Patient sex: F
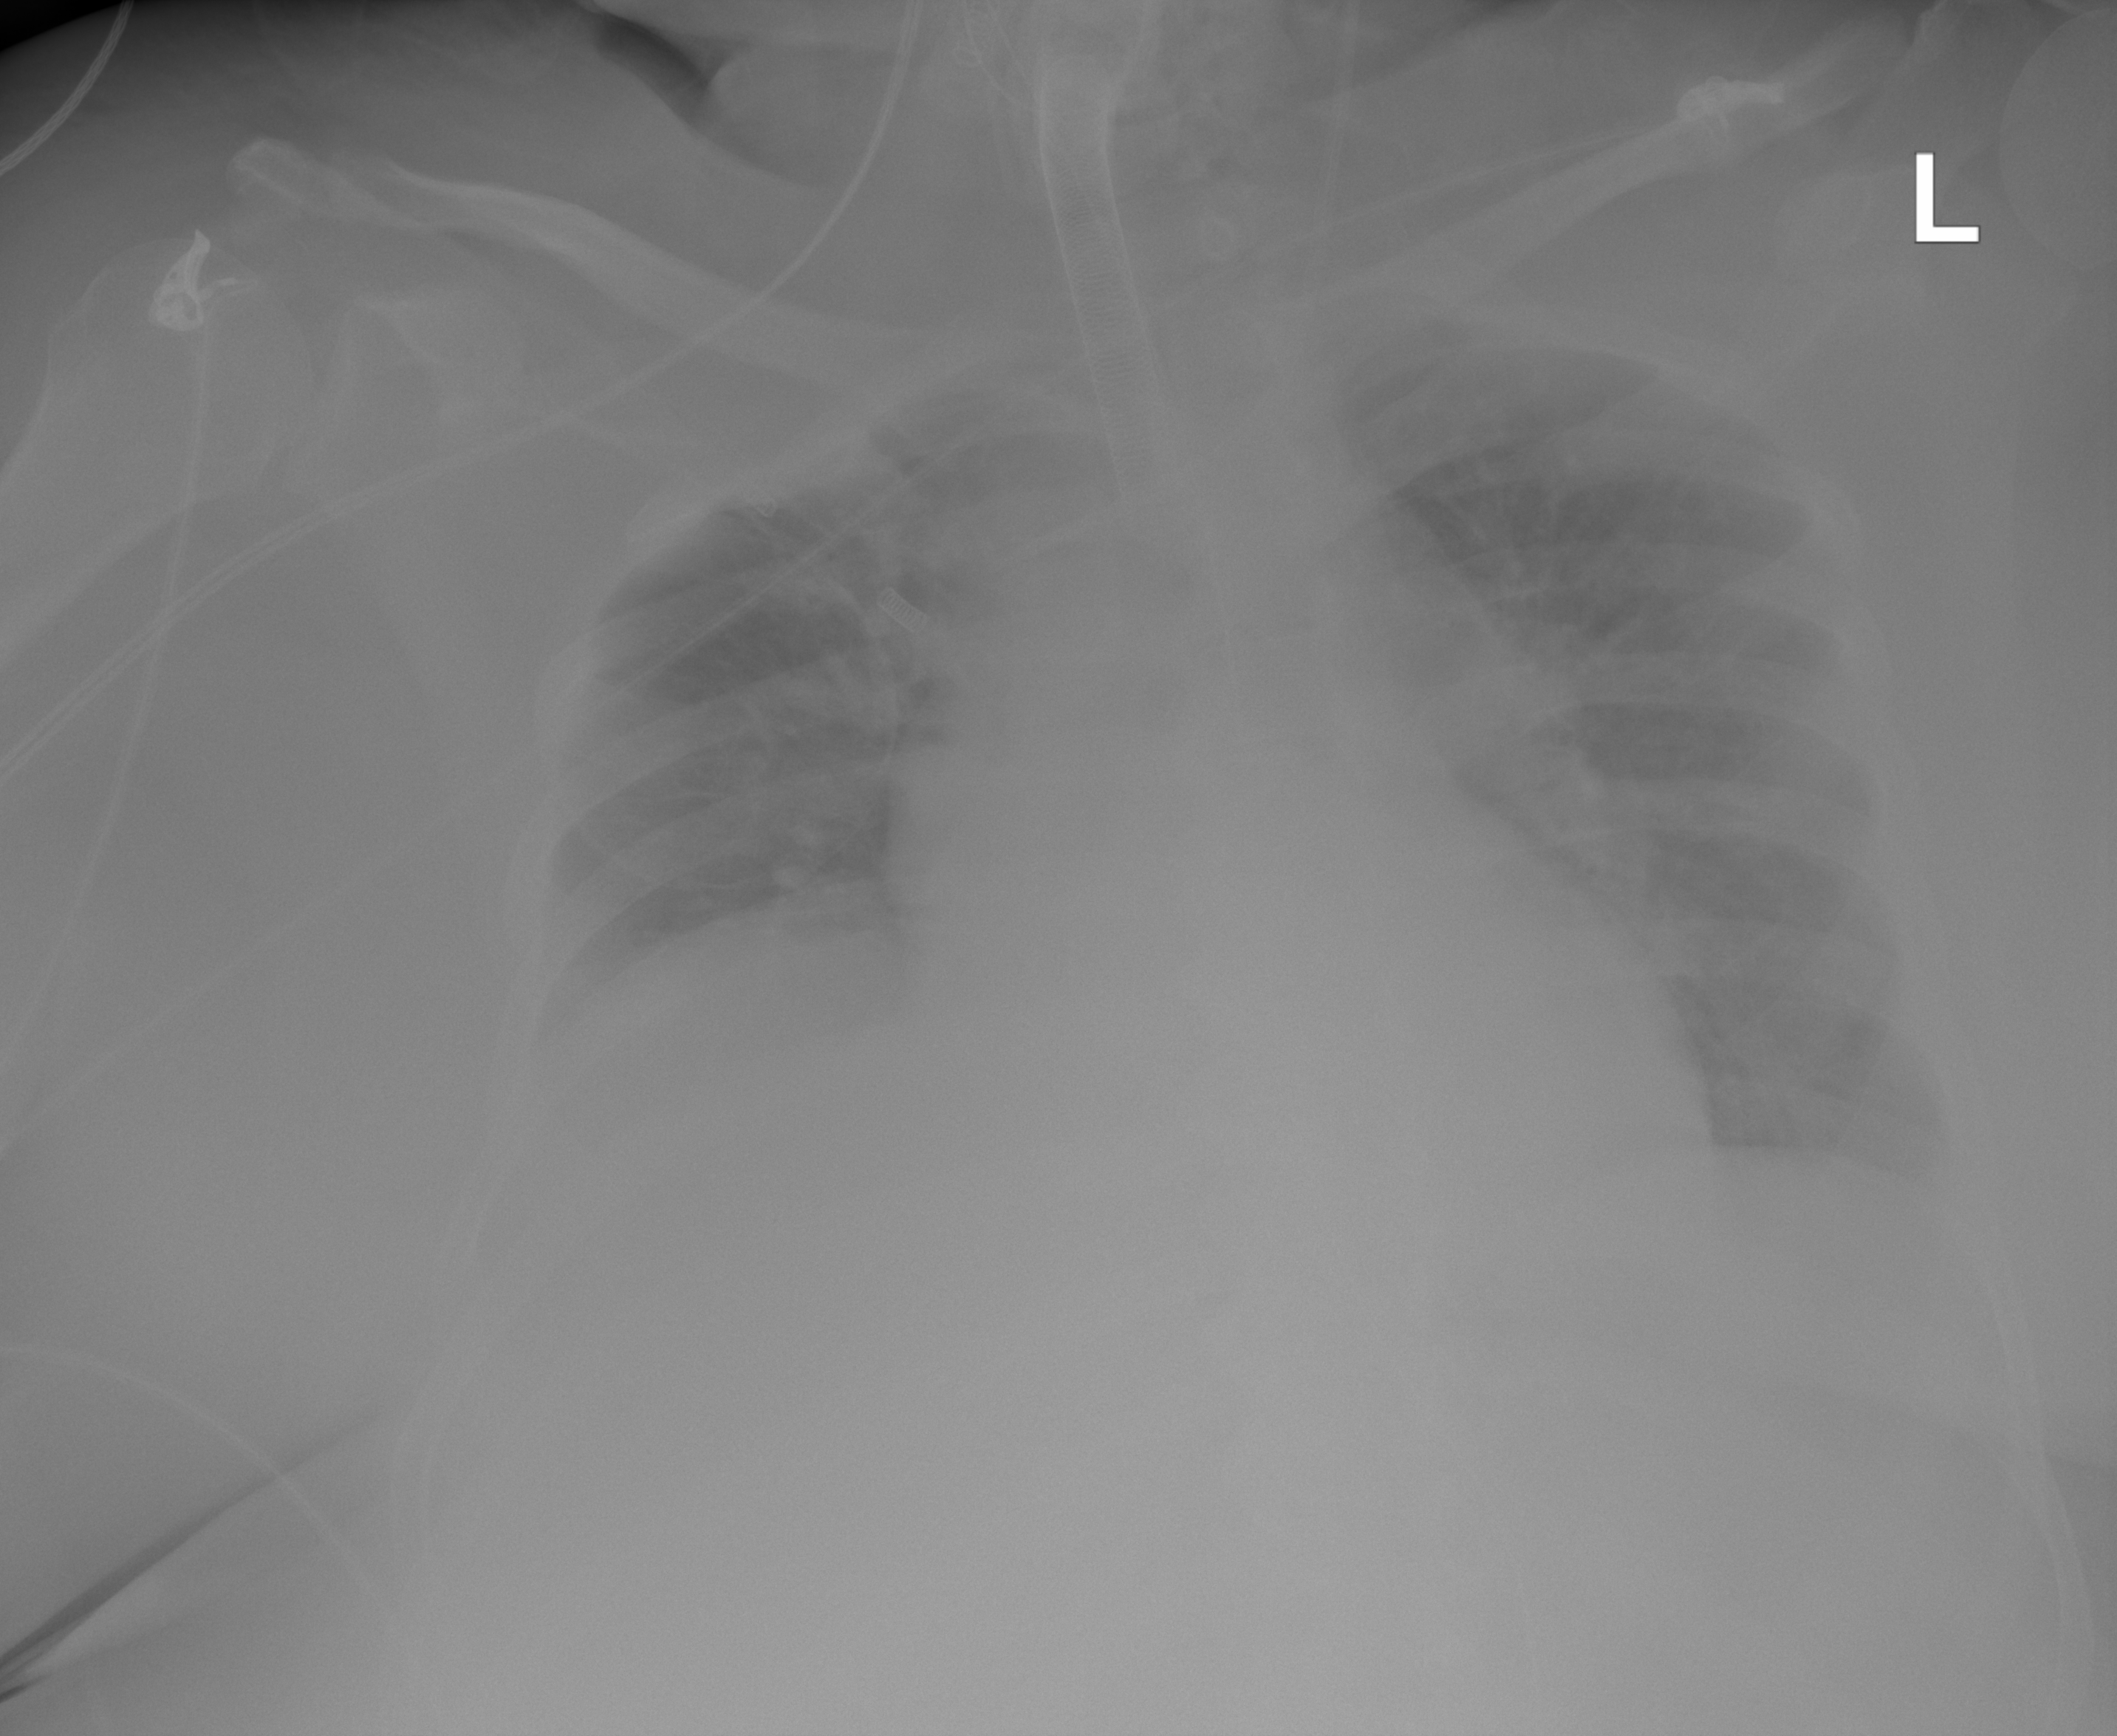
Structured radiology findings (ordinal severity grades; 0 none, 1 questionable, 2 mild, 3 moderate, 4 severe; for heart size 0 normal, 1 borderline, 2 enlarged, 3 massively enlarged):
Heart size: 2
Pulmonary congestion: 0
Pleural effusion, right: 1
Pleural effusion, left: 0
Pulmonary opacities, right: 0
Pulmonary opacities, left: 0
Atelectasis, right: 2
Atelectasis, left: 0